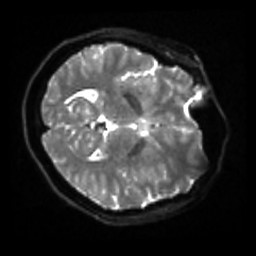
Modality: sbref
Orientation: axial
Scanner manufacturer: siemens
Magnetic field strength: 3 T
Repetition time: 4 s
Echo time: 0.0594 s